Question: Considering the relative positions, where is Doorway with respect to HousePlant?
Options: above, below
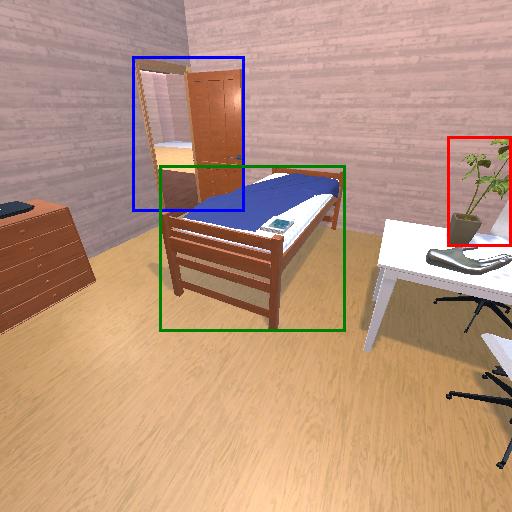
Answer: above